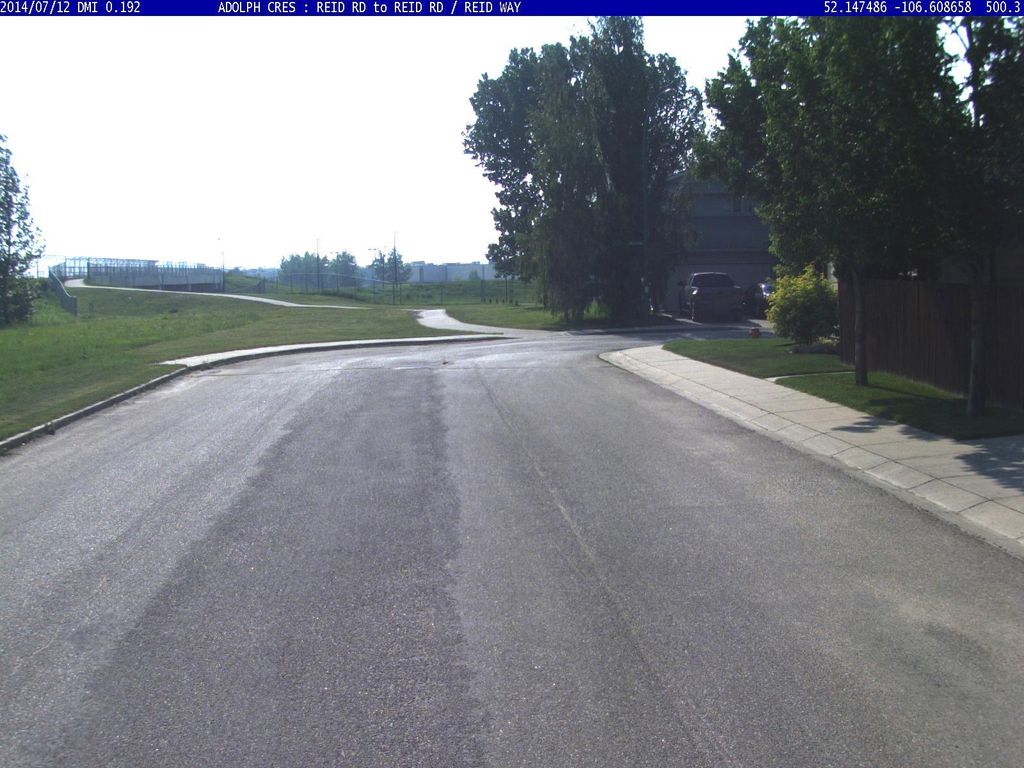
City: saskatoon